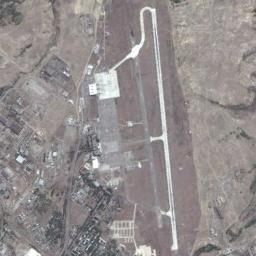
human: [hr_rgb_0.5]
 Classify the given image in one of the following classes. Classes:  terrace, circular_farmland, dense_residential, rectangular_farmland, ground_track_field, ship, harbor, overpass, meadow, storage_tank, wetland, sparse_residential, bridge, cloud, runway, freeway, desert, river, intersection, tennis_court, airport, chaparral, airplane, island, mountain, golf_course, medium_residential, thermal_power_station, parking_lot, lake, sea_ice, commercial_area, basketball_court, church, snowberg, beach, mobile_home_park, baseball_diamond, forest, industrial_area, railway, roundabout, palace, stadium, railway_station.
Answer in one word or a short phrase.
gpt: airport